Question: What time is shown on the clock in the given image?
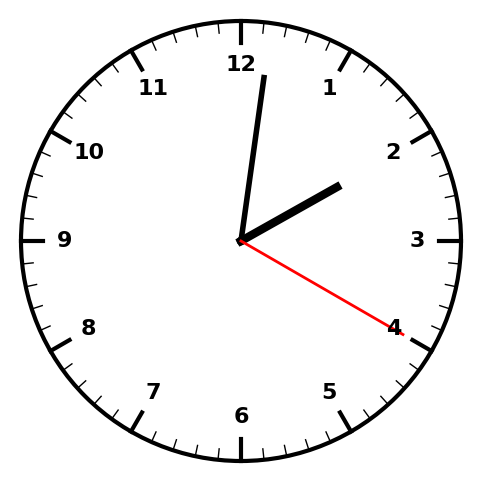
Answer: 02:01:20